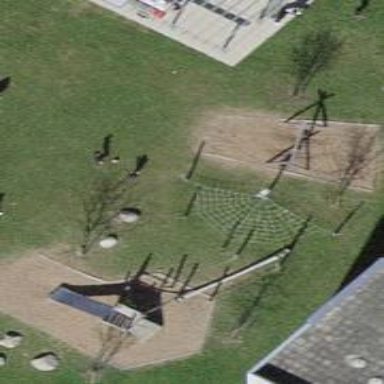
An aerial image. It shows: Playground area for leisure activities on the land.